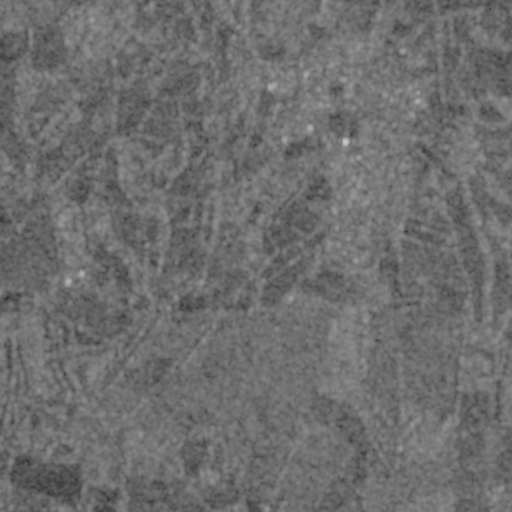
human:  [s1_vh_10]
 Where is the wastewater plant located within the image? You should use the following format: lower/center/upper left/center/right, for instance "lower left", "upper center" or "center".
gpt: The wastewater plant is located in the center of the image.
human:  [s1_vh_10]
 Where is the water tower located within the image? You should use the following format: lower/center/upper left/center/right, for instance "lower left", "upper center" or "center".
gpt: The water tower is located in the upper center of the image.
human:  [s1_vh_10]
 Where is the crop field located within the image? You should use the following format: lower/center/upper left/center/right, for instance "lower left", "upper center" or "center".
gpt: There is no crop field in the image.

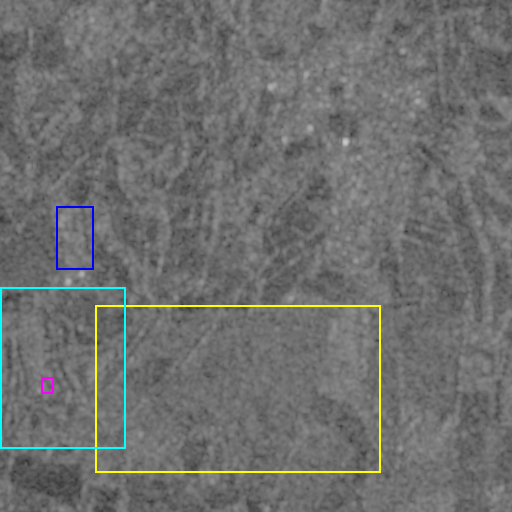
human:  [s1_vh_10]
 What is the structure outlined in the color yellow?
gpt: The structure outlined in yellow is a crop field.
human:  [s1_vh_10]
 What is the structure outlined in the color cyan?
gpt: The structure outlined in cyan is a park.
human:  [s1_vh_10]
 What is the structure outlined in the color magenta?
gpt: The structure outlined in magenta is a parking lot.
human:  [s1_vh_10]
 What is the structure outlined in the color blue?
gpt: The structure outlined in blue is a solar farm.
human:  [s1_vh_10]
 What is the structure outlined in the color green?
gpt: There is no green outline.